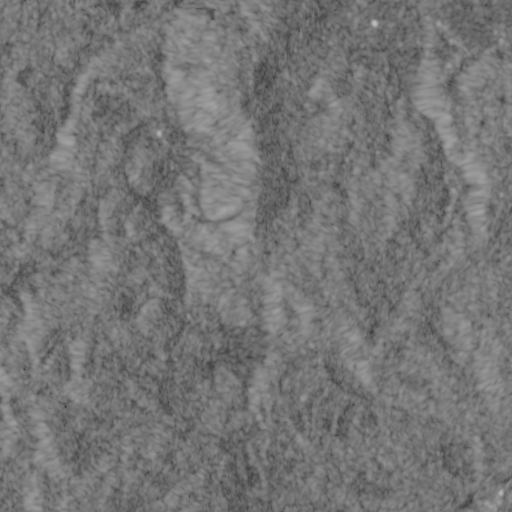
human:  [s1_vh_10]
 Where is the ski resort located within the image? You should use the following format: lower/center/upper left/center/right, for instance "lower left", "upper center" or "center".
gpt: The ski resort is located in the upper center of the image.
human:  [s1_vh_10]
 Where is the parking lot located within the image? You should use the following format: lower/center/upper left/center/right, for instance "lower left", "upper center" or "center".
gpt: There is no parking lot in the image.

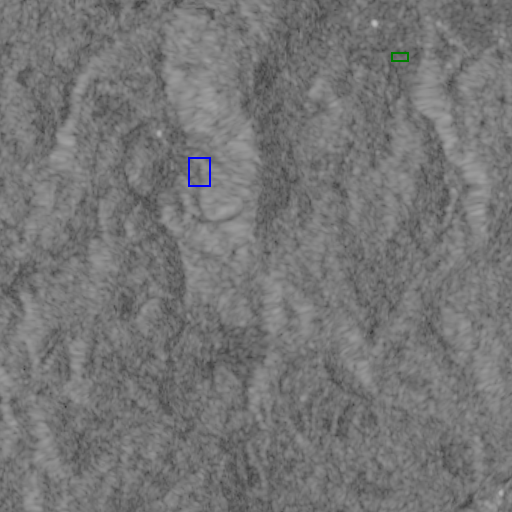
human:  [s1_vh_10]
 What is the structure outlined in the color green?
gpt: The structure outlined in green is a crop field.
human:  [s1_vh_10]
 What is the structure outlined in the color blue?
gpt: The structure outlined in blue is a ski resort.
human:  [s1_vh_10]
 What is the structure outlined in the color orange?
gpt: There is no orange outline.